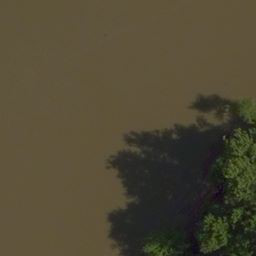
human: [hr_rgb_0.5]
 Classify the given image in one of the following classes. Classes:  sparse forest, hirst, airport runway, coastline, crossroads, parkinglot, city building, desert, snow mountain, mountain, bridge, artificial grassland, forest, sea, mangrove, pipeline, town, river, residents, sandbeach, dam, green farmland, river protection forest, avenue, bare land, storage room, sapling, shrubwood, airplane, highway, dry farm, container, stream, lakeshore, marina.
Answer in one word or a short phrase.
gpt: river protection forest